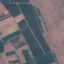
Land use / land cover: PermanentCrop